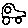
Label: car